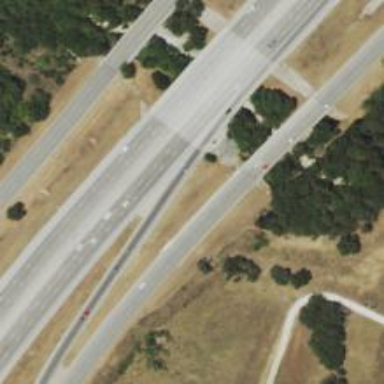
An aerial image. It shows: Secondary road with frontage road alongside.